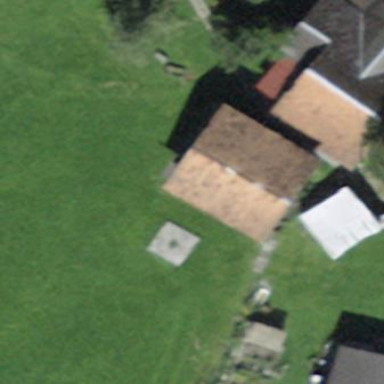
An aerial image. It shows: Farm auxiliary building.